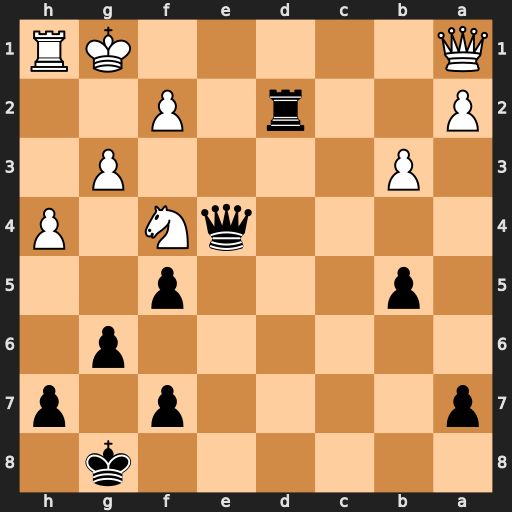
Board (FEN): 6k1/p4p1p/6p1/1p3p2/4qN1P/1P4P1/P2r1P2/Q5KR
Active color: b
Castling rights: -
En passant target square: -
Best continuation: Qf3 Qf1 Rd1 Kh2 Rxf1